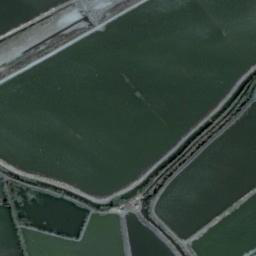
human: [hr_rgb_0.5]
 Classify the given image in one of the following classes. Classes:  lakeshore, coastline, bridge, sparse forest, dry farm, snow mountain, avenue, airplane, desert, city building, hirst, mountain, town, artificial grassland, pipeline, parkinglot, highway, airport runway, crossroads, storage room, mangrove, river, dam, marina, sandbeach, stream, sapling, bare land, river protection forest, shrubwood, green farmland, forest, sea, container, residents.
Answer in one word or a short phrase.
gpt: green farmland